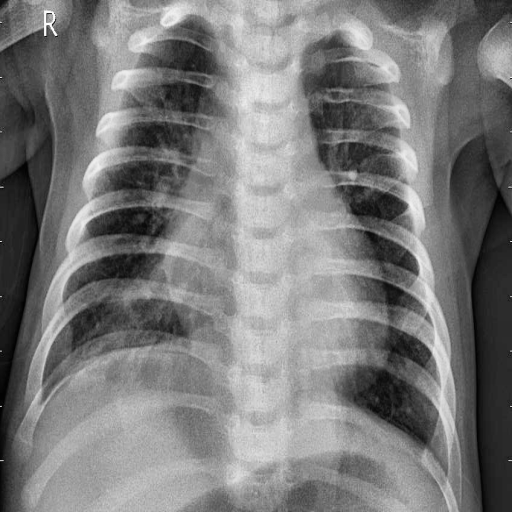
Finding: PNEUMONIA